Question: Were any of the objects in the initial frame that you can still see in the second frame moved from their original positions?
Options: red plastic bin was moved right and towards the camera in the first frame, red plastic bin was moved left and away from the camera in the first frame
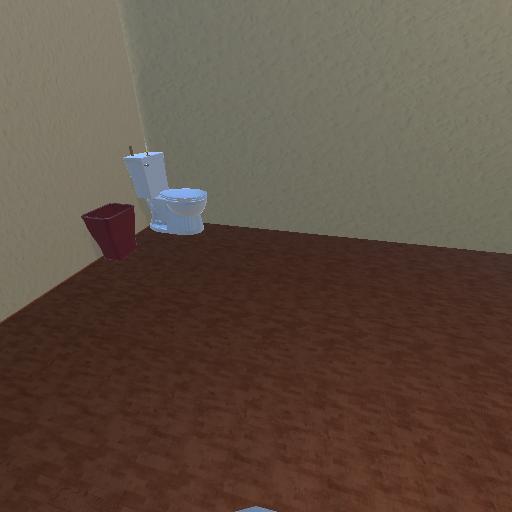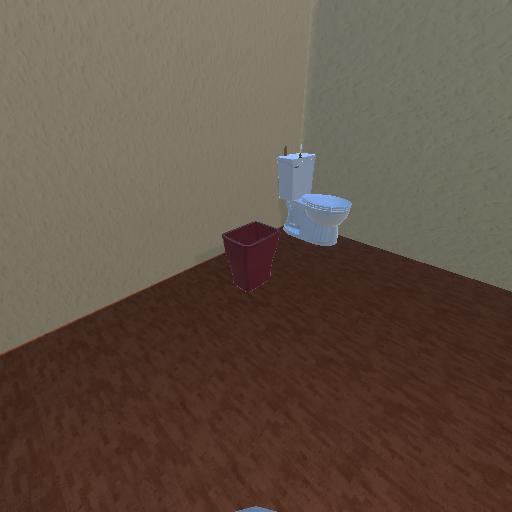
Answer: red plastic bin was moved right and towards the camera in the first frame